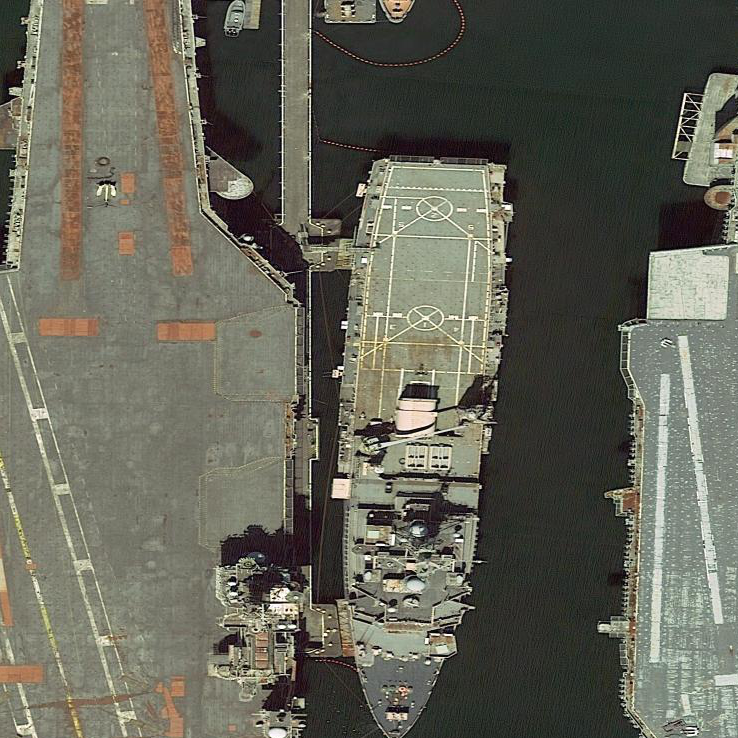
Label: combat